Field crop: maize
Growth stage: 1
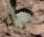
Species: datura